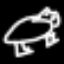
Label: frog